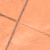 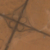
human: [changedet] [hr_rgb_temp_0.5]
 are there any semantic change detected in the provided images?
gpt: New streets were created near the crossroads.